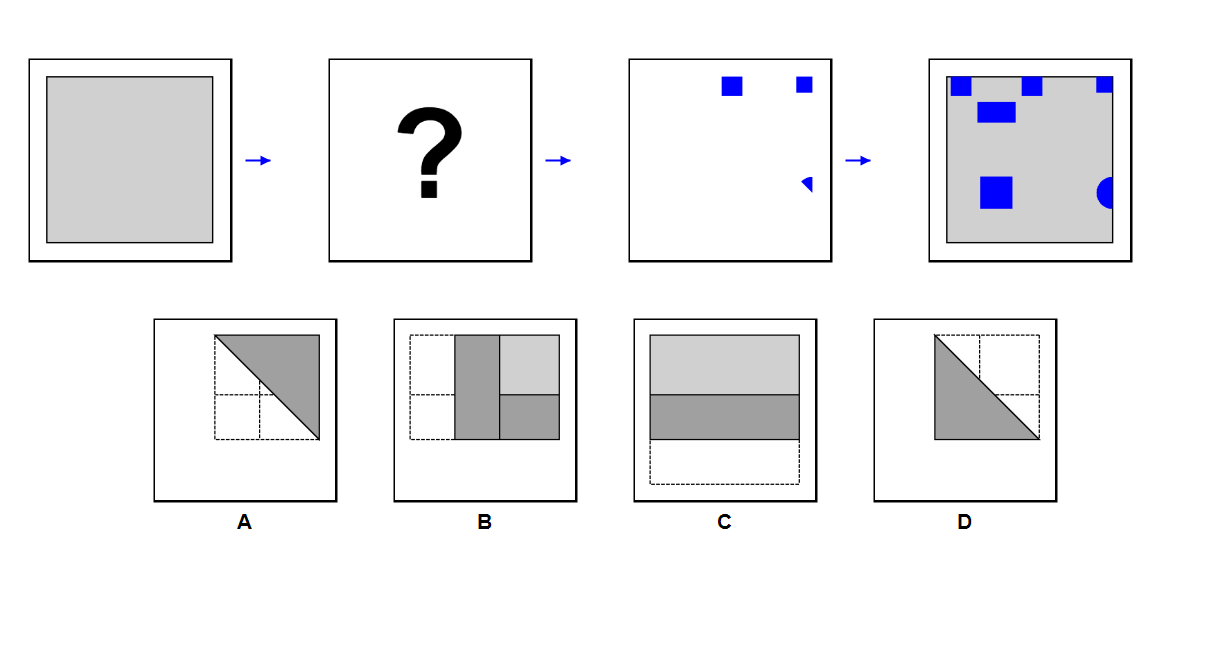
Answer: D